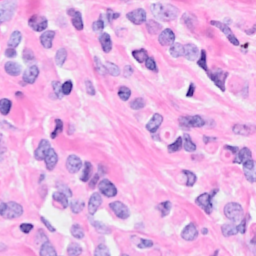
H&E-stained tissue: Breast